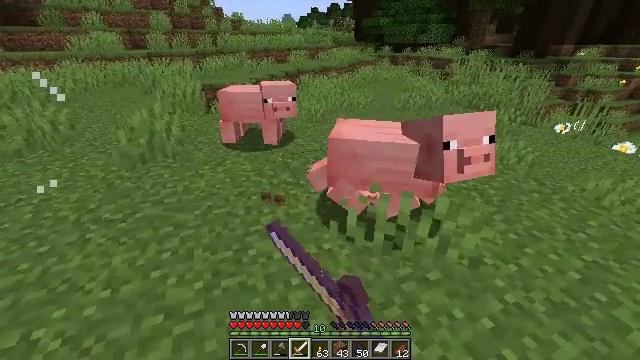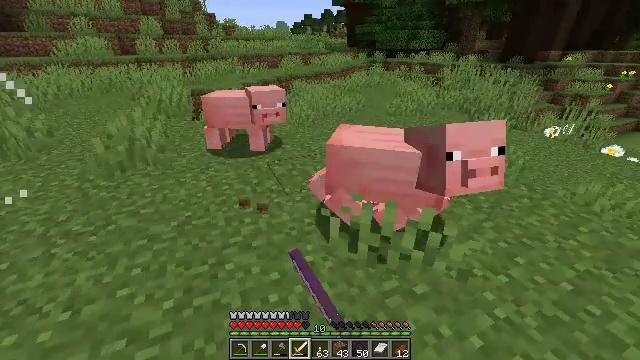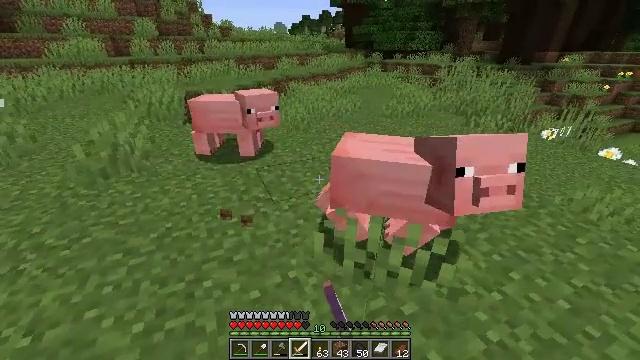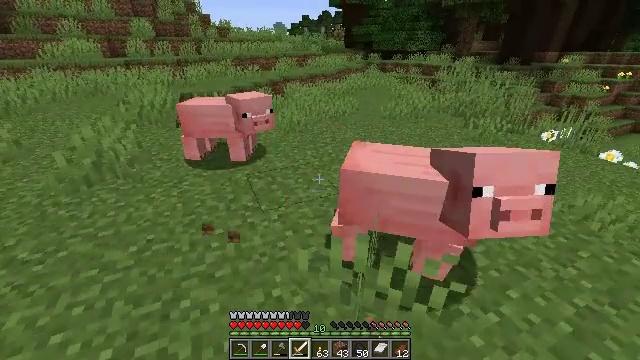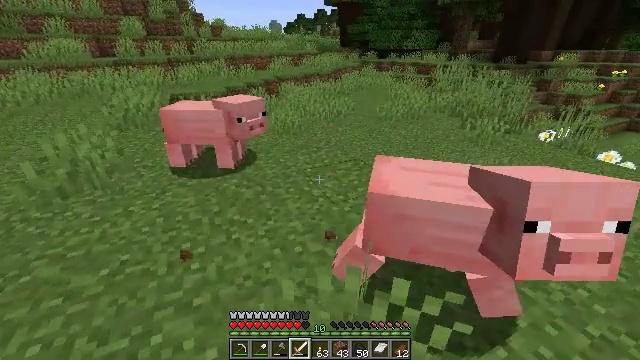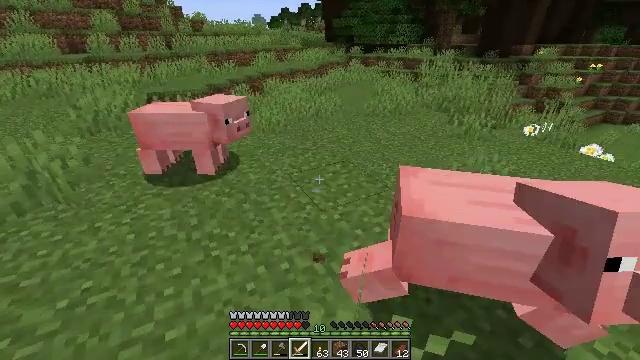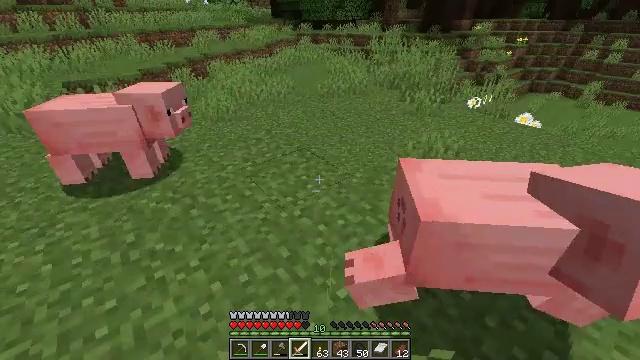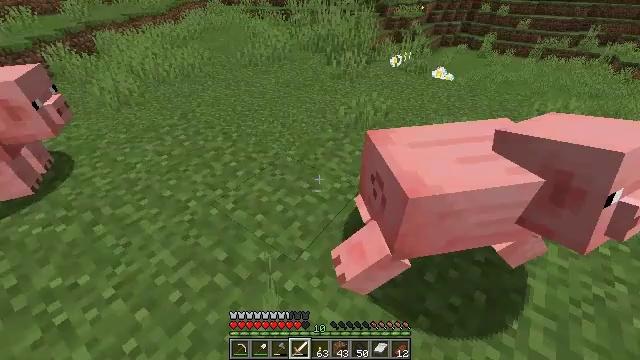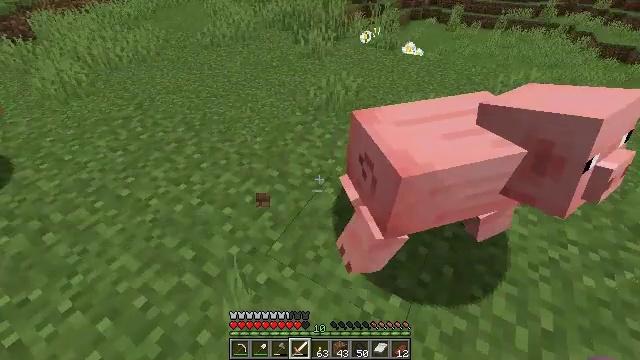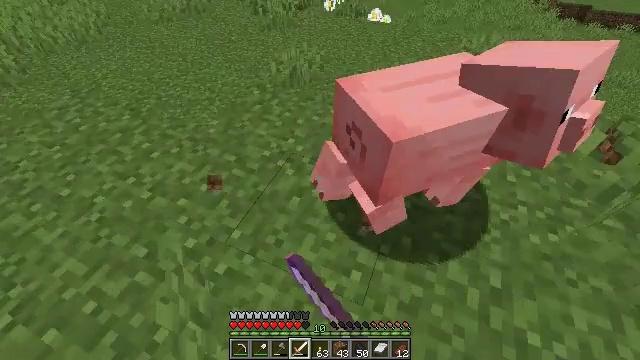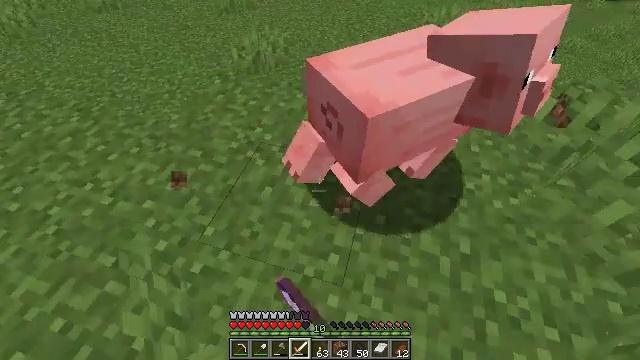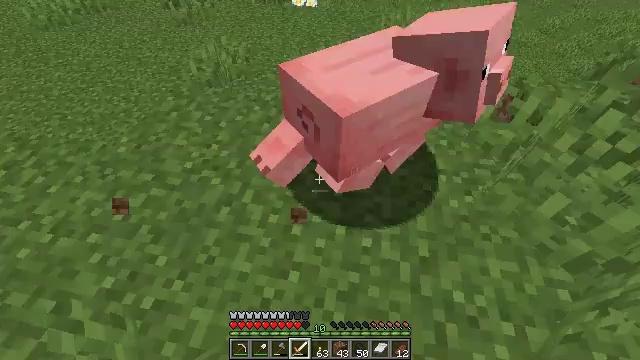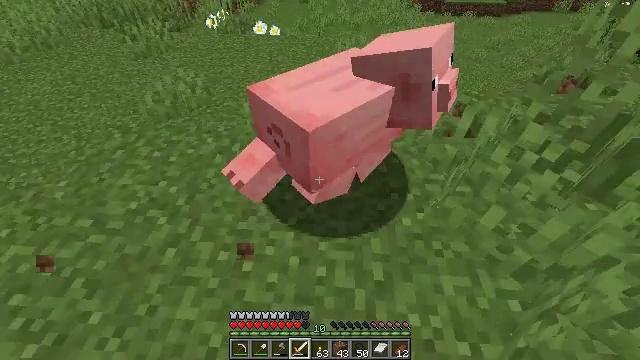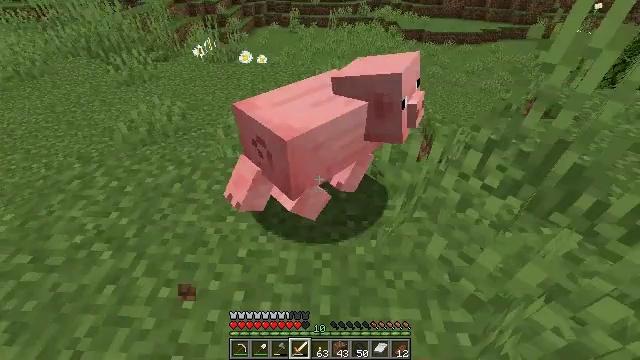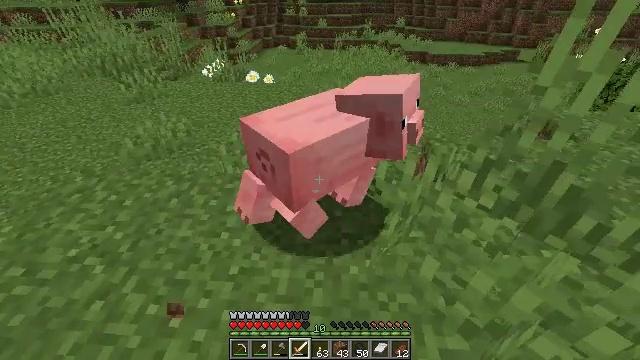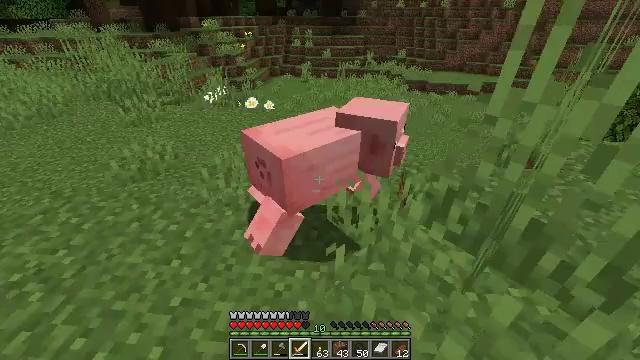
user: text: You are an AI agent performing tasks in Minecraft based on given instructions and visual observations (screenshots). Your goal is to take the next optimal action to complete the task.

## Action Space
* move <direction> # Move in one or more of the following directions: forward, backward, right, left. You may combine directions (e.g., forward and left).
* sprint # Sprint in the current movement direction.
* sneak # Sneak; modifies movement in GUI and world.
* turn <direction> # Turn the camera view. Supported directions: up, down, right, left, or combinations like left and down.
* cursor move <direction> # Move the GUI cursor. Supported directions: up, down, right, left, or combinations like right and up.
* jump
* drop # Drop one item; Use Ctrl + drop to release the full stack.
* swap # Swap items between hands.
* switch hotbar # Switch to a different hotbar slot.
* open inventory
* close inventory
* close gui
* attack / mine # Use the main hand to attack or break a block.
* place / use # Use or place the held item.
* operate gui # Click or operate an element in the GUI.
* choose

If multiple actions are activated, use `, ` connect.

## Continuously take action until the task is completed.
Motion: motion action
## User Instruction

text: Gather grass by holding the left mouse button.
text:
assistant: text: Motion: move forward and move right, turn right and up
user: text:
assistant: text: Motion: move forward and move right
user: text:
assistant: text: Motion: move forward
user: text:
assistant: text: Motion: move forward
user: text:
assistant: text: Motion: move forward, turn right
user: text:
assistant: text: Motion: move forward and move right, turn right and down
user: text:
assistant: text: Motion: move forward and move right, turn right and down
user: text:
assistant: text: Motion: move right, turn right and down, attack / mine
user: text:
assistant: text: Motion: move right, turn right and down, attack / mine
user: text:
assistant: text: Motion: move right, turn right and down, attack / mine
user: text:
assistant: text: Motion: move right, turn right, attack / mine
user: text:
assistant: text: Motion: move right, turn right and up
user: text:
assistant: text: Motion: move right, turn right and up
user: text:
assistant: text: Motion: move right, turn left and up
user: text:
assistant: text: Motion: move forward and move right, turn left and up
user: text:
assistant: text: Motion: move forward and move right, turn left and up
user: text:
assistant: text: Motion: move forward and move right, attack / mine
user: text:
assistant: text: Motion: move forward and move right, attack / mine
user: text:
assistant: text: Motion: move forward and move right, attack / mine
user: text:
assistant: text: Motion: move forward and move right, attack / mine
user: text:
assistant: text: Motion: move forward and move right
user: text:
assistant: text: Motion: move forward and move right
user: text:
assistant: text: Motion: move forward and move right
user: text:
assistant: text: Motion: move forward and move right
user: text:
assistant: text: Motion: move forward and move right
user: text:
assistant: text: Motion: move forward and move right
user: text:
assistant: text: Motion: move forward, turn left and down
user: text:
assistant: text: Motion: move forward, turn left and down
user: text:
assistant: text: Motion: move forward, turn left and down
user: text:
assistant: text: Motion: move forward, turn left